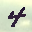
Label: 4